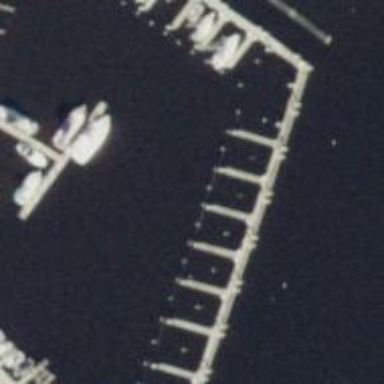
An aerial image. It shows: Man-made pier.